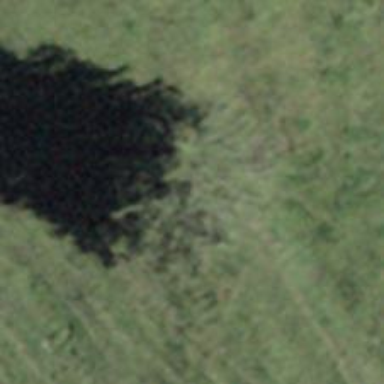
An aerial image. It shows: Single tag "natural: tree."